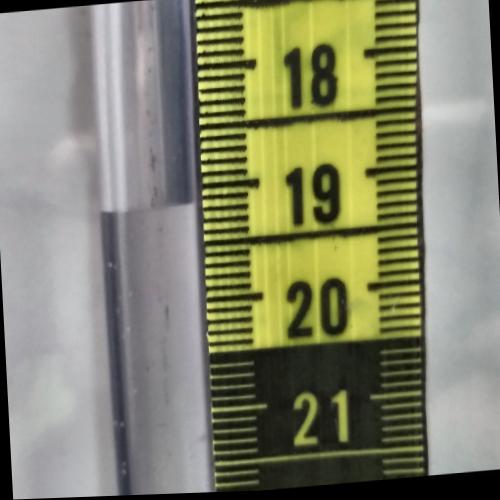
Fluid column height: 19.1 cm